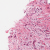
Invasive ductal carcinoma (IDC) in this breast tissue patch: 1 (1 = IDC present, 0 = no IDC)